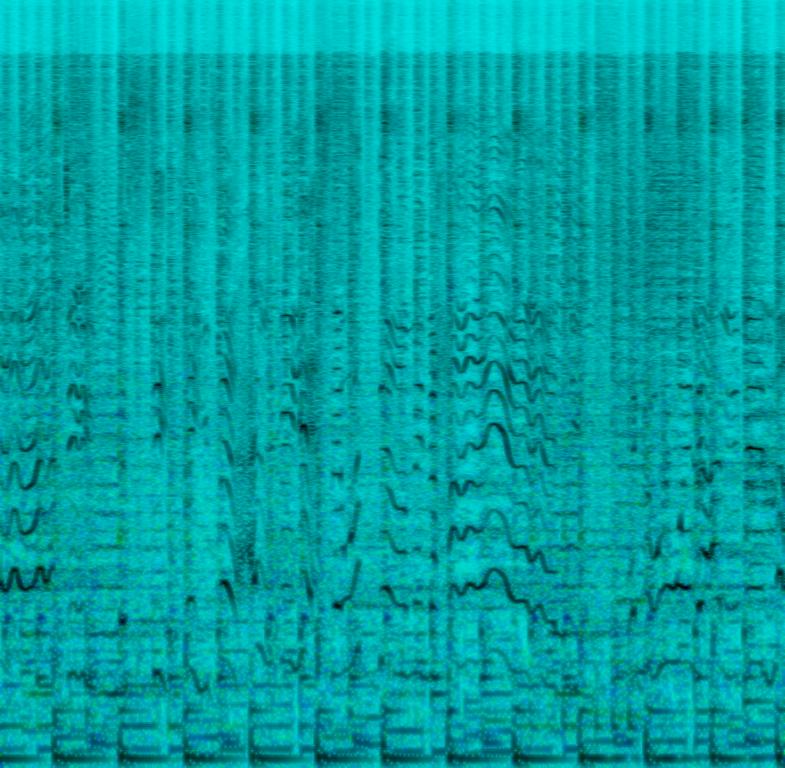
A female Arabic singer sings this beautiful melody with backup singers in vocal harmony. The song is medium tempo with a string section, Arabic percussion instruments, tambourine percussion, steady drum rhythm, groovy bass line and keyboard accompaniment. The song is romantic and celebratory in nature. The audio quality is very poor.